The plot is a Morlet-wavelet scalogram of a rotor-rig vibration measurement. Determine the machine's mechanical condition. Answer with exactly one of: normal, misalignment, unbalance, looseness.
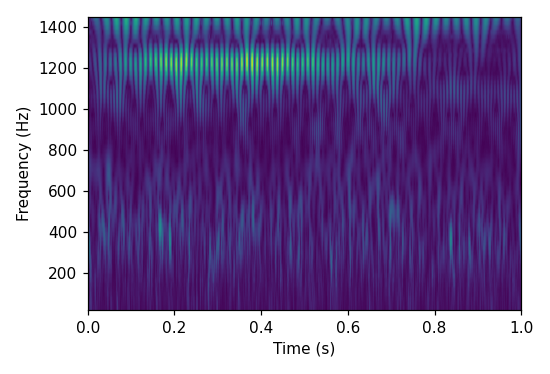
Answer: looseness